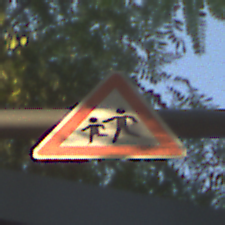
Verkehrszeichen: KinderRechts
Umgebung: Outdoor, Suburban
Tageszeit: SunriseSunset
Wetter: Clear
Licht: Natural
Jahreszeit: NotSpecified
Kontrast: HighContrast